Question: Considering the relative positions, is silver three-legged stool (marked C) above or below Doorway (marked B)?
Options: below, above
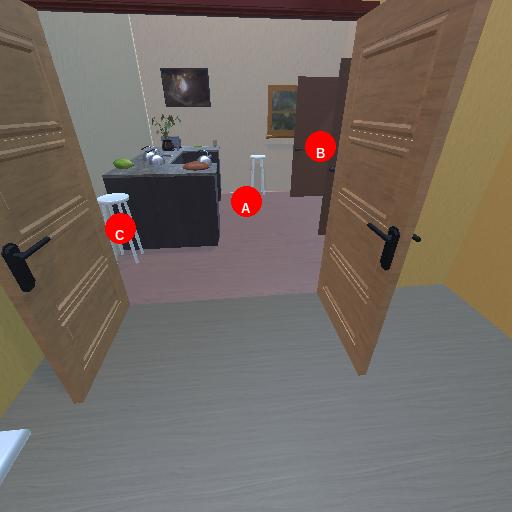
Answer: below